Field crop: maize
Growth stage: 2
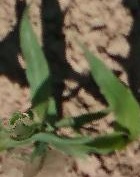
Species: maize